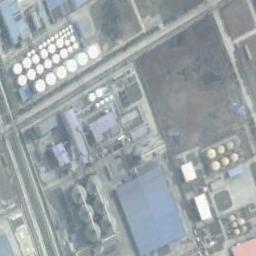
Label: storage tanks